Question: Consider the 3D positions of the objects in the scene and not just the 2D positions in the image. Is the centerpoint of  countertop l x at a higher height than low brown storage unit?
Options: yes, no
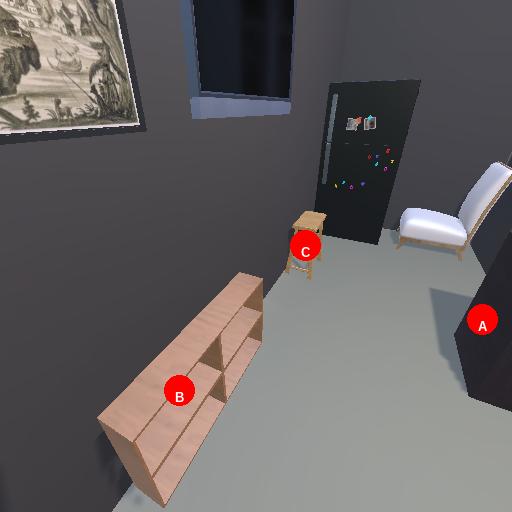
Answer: yes